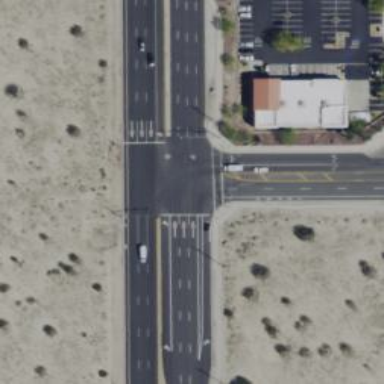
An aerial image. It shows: Primary road with asphalt surface.